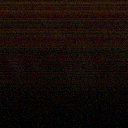
Screen state: off